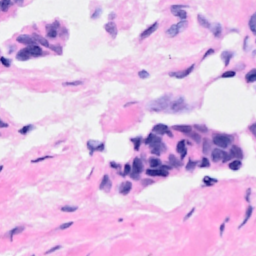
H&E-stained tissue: Breast